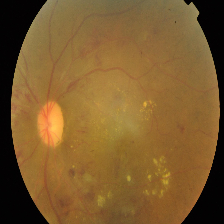
Diabetic retinopathy grade: Proliferative DR